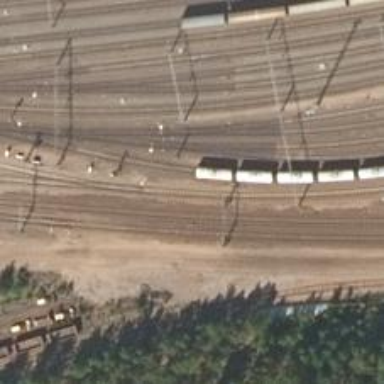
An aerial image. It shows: Railway yard with electrified contact lines.